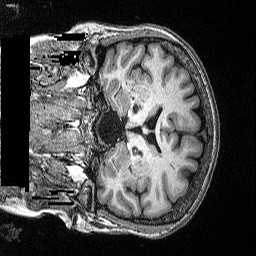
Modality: T1w
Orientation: coronal
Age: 46
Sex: female
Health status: ill
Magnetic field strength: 3 T
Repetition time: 2.53 s
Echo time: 0.00331 s